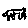
Label: cat